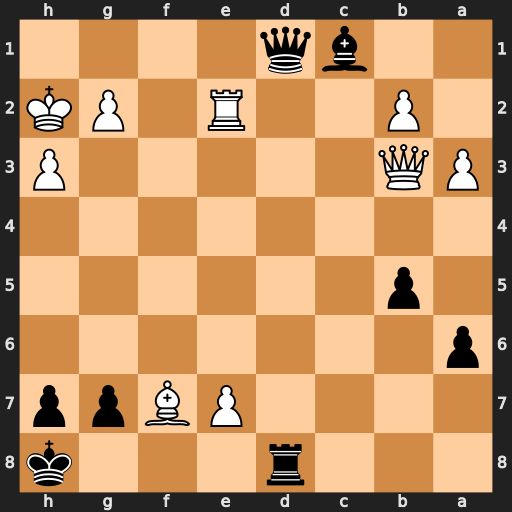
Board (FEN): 3r3k/4PBpp/p7/1p6/8/PQ5P/1P2R1PK/2bq4
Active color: b
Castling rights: -
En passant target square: -
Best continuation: Bf4+ Qg3 Bxg3+